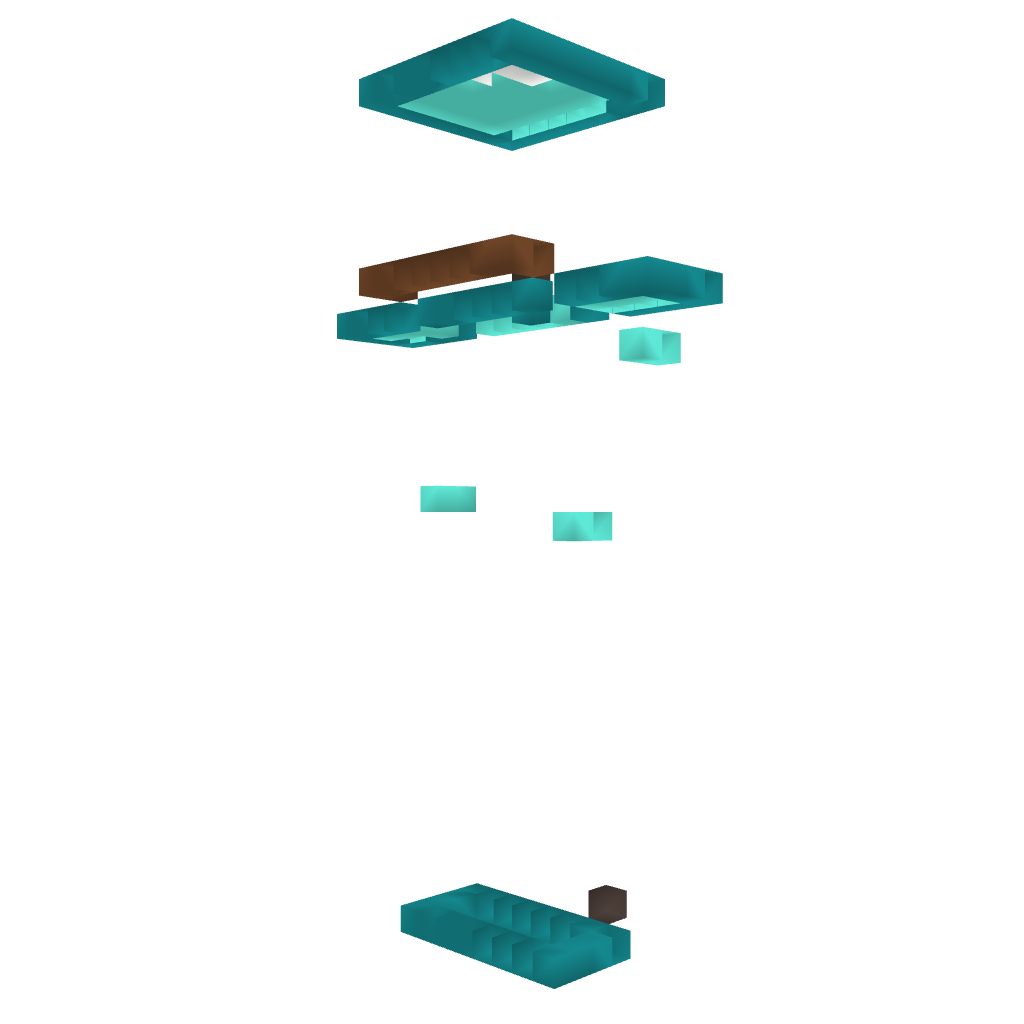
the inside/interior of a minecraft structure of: Demigod Statue